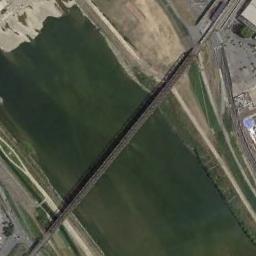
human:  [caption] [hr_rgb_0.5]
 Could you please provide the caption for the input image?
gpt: A bridge built on a dark green river and the vacant lot on both sides of the river .

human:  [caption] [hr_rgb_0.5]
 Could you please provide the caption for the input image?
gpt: Farms are on both sides of the river .

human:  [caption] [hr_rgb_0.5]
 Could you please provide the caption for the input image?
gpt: A bridge connects the land on both sides of the green river, And there is a sand bar in the middle of the river .

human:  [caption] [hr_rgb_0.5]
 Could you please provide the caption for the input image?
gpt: A bridge is over the river between the bare land .

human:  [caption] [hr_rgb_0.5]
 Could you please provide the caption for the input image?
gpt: There are many buildings beside the bridge .